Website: home-depot
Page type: billing-address
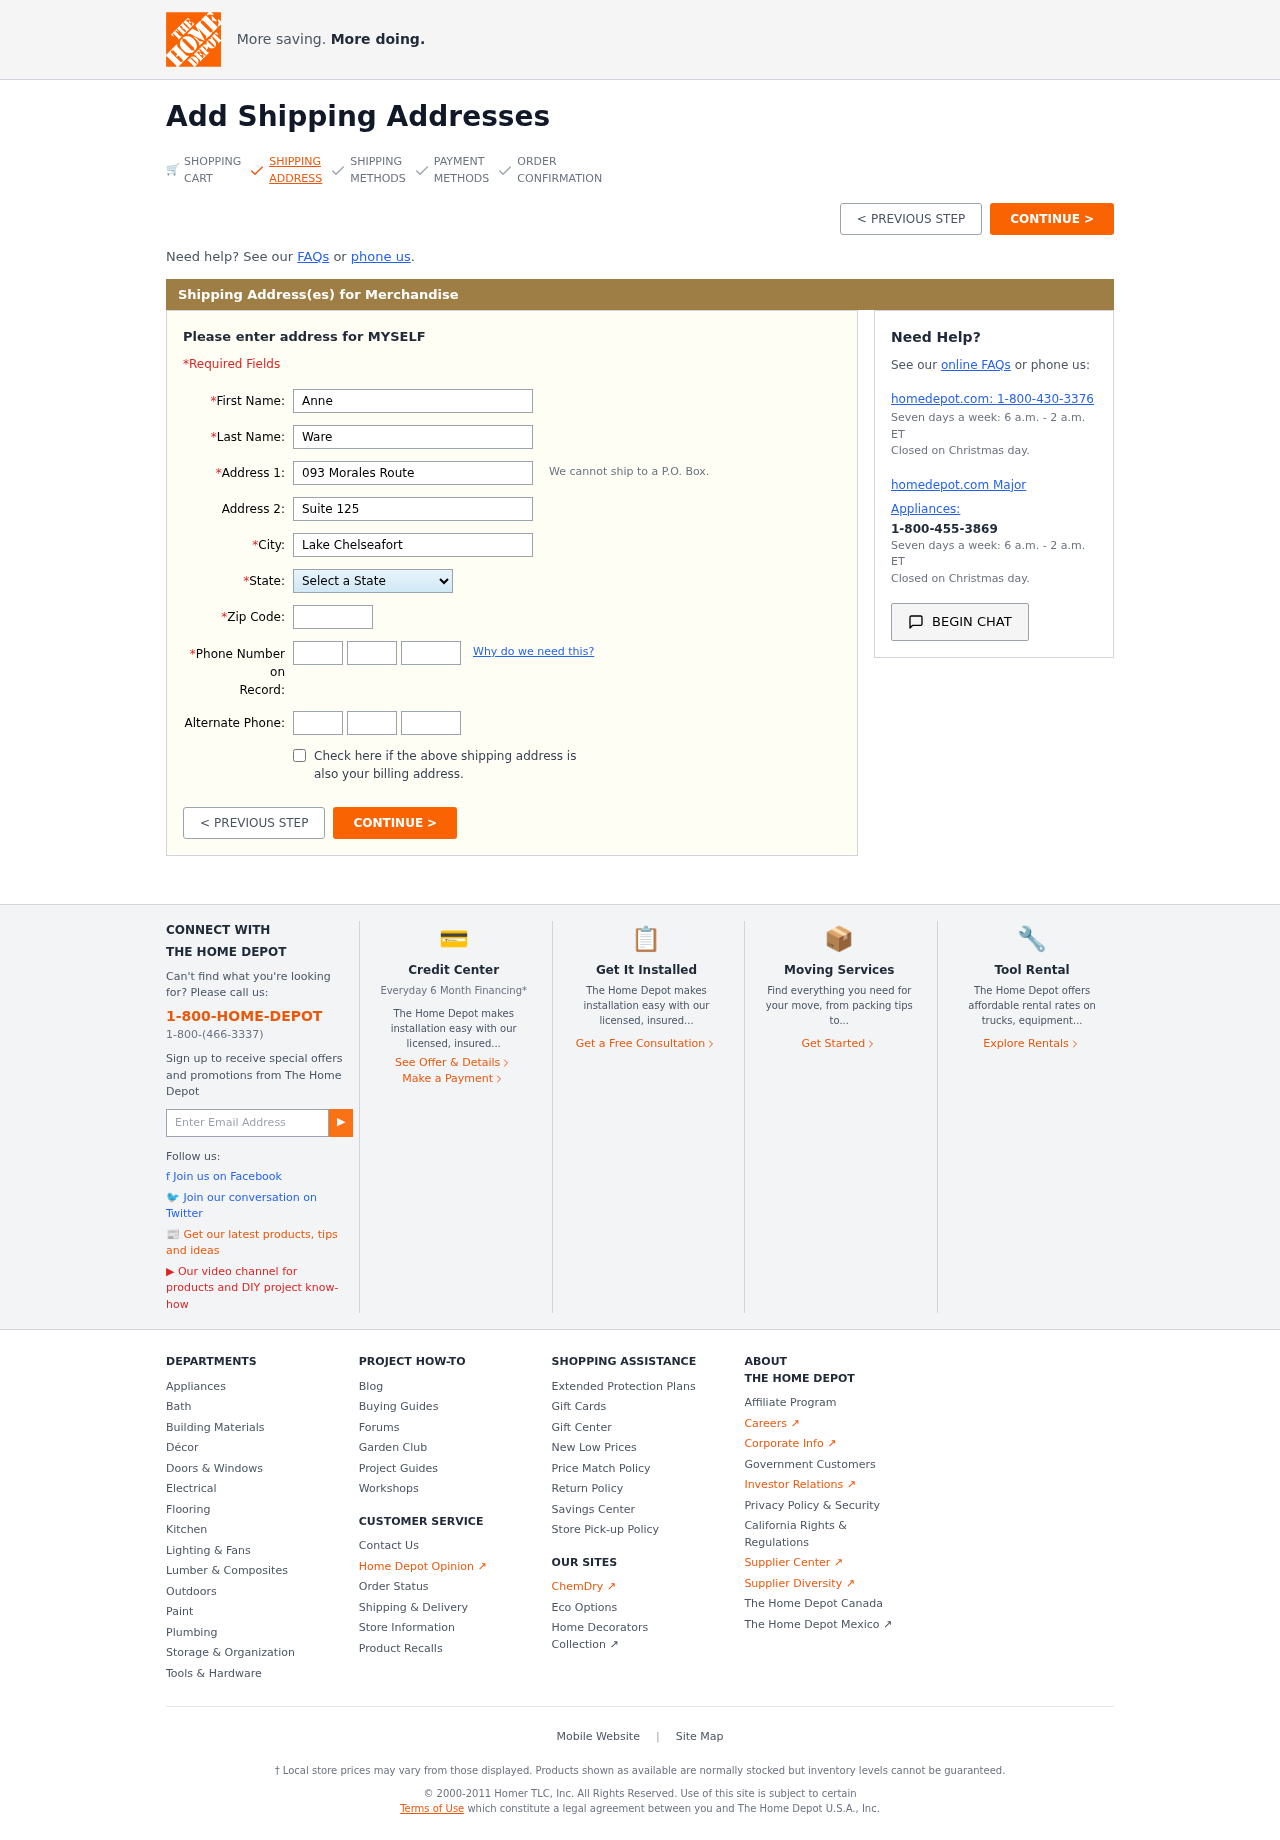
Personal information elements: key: PII_STATE
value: MP
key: PII_FIRSTNAME
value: Anne
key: PII_LASTNAME
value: Ware
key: PII_STREET
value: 093 Morales Route
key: PII_STREET2
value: Suite 125
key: PII_CITY
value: Lake Chelseafort
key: PII_POSTCODE
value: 02181
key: PII_PHONE_AREA
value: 677
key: PII_PHONE_PREFIX
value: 726
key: PII_PHONE_LINE
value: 9566